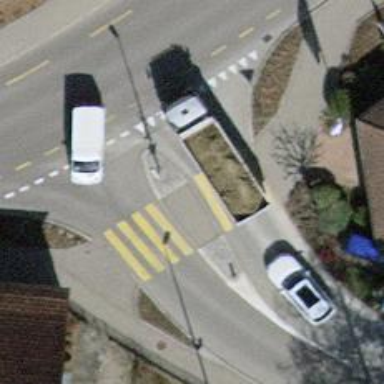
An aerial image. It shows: Uncontrolled zebra crossing with central island.